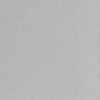
Label: dusty